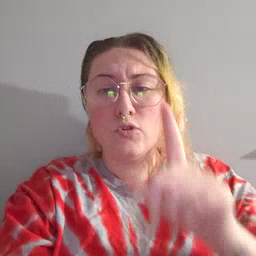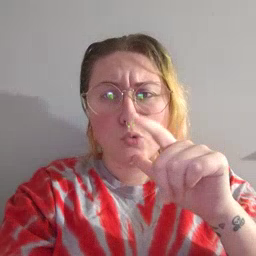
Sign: who